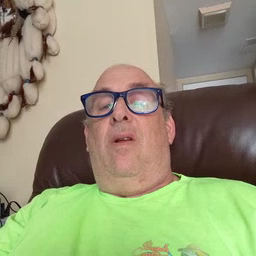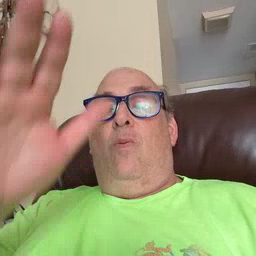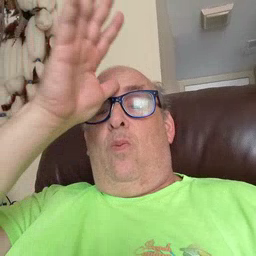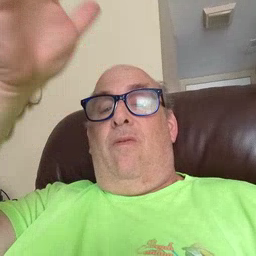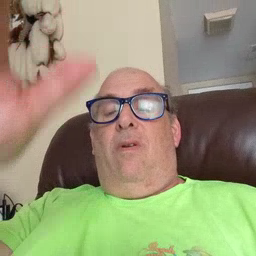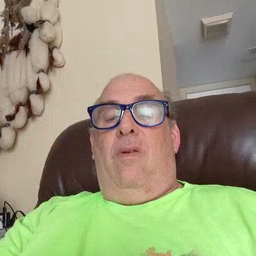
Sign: grandpa